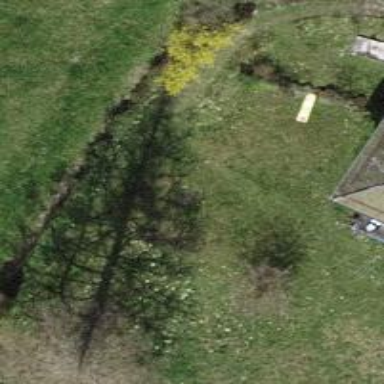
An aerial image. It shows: Deciduous broadleaved tree in garden.